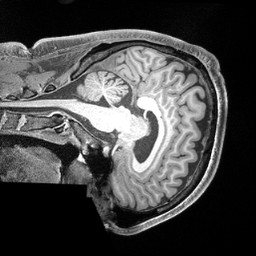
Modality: T1w
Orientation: sagittal
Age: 30
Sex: male
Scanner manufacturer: siemens
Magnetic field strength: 3 T
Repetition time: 2.4 s
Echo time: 0.00228 s